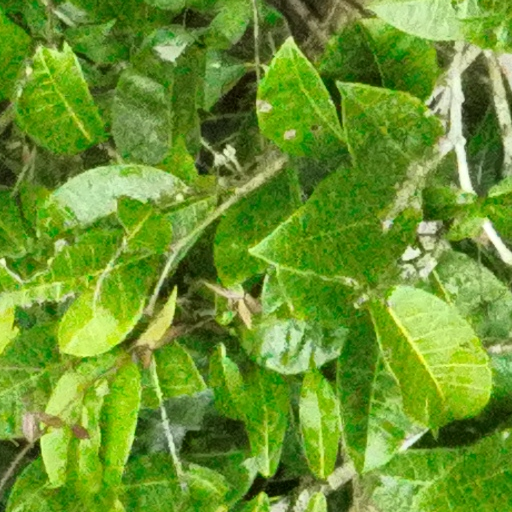
Species: Brosimum alicastrum
GBIF accepted scientific name: Brosimum alicastrum
Crown area (m\u00b2): 60.264